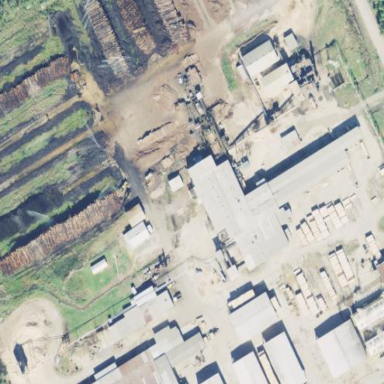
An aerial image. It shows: Industrial area with sawmill. The industrial site includes works related to sawmill operations.